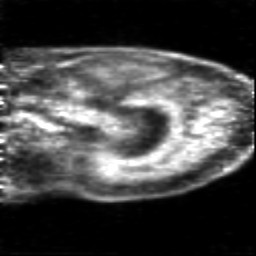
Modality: PET
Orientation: sagittal
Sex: female
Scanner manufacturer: siemens